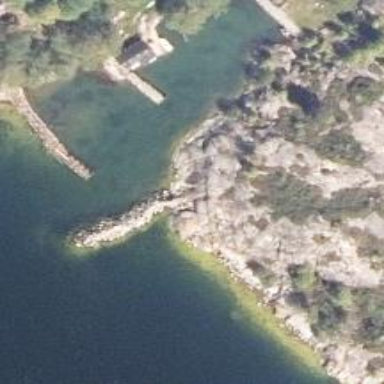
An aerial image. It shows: Breakwater structure.